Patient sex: M
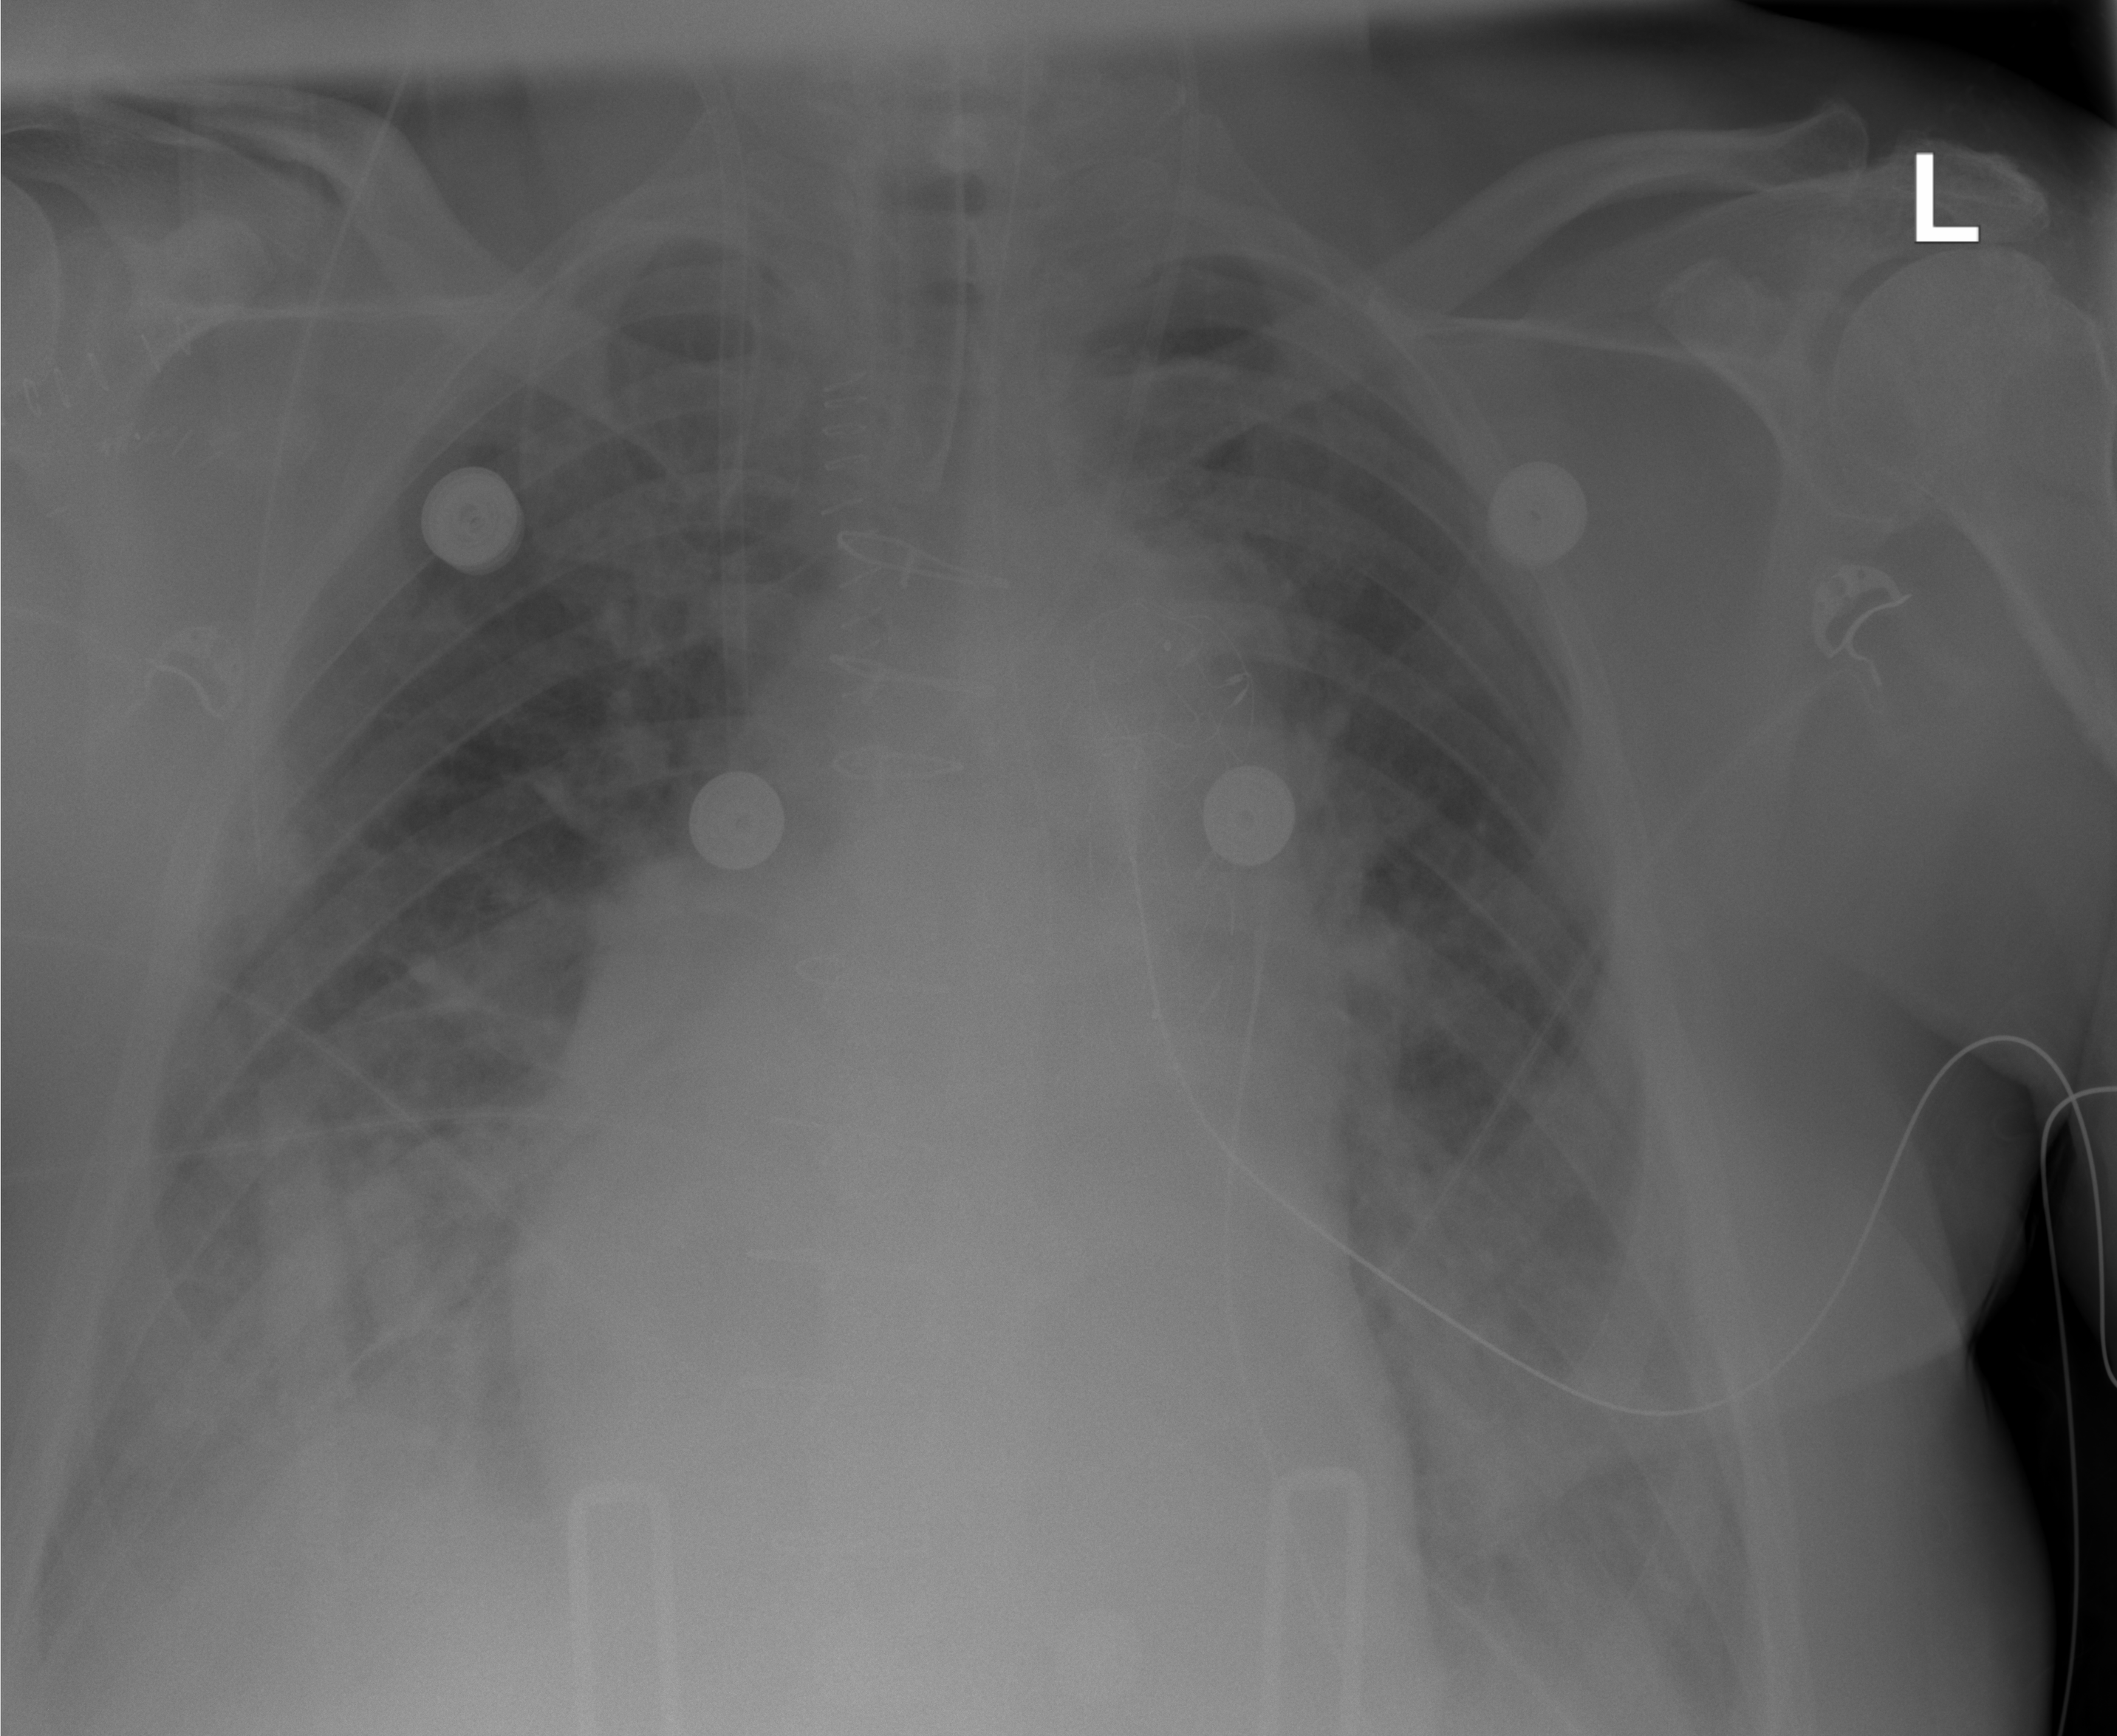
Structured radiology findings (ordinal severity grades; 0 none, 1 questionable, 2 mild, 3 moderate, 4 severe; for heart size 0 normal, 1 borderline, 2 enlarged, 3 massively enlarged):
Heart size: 2
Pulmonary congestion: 1
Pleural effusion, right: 2
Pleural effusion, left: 2
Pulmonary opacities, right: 0
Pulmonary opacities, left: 0
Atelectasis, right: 2
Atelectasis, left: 2